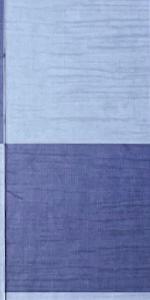
Label: Empty